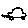
Label: car